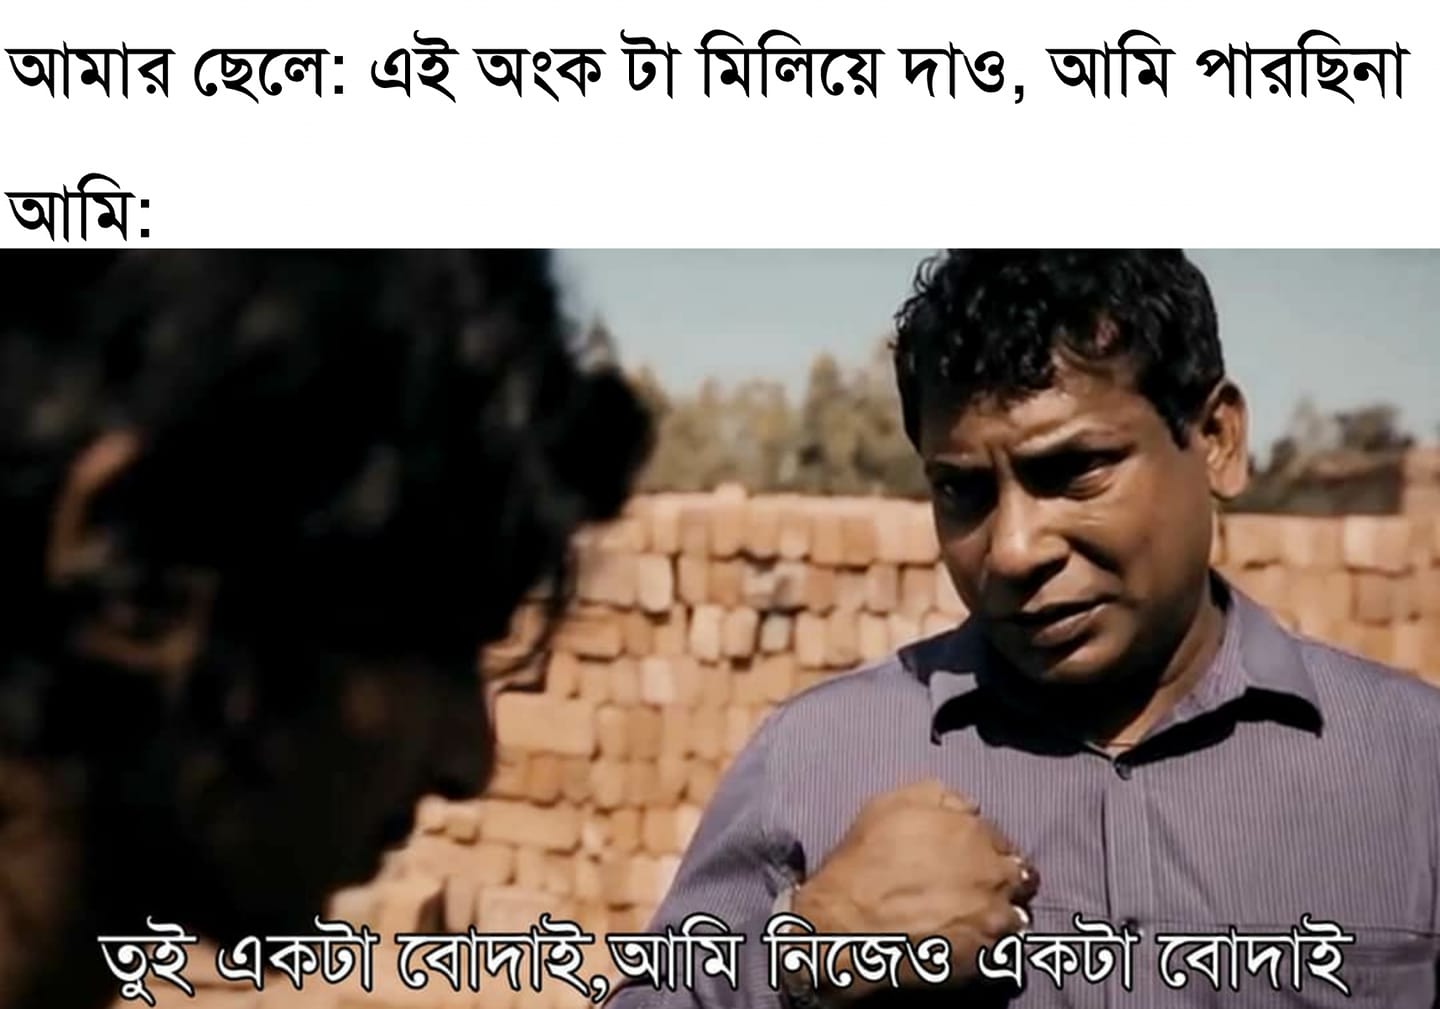
Caption: আমার ছেলে:   এই অংক টা মিলিয়ে দাও , আমি পারছিনা    আমি:   তুই একটা বোদাই , আমি নিজেও একটা বোদাই
Label: non-hate